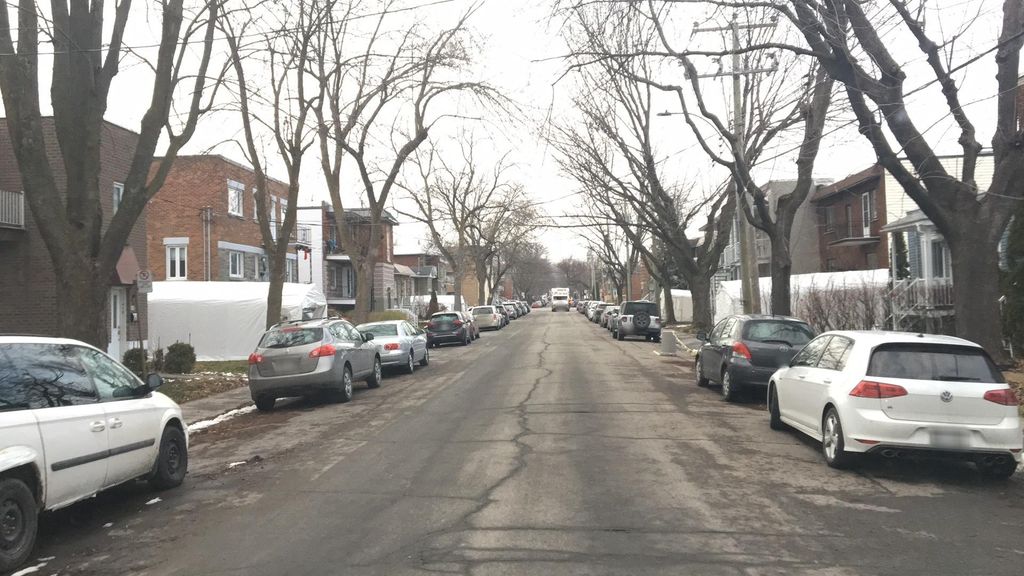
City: montreal